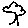
Label: tree